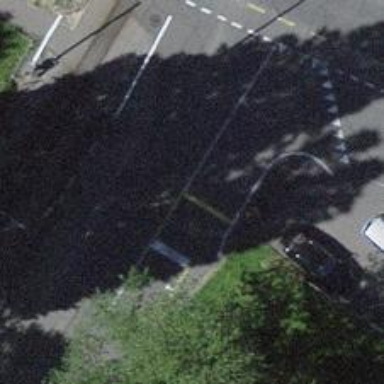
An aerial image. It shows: Road with traffic signals.